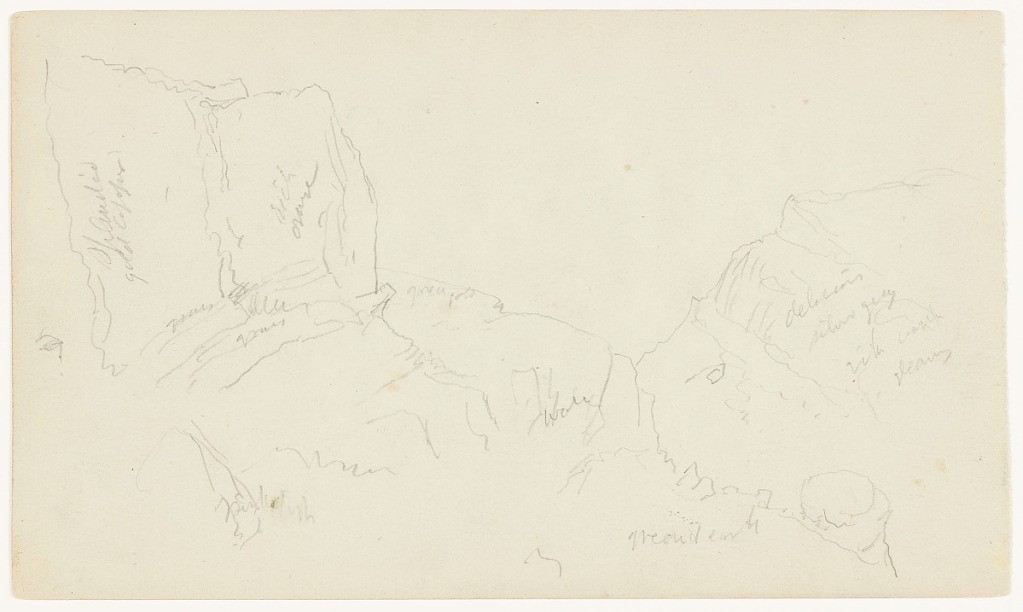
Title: Rocky Mountaintops, Syria
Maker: Frederic Edwin Church, American, 1826–1900
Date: April or May 1868
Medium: Graphite on gray-green wove paper; verso: graphite
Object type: Drawing
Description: Landscape sketch showing a view of a canyon in desert mountains from an elevated perspective. Cliff or boulder visible at far left that descends from left to right. Opposite canyon wall shown at right with visible rock strata.

Verso: Loose landscape sketch showing a rugged mountain ridge at left and center, and and a detail of a wooded hillside at upper right.